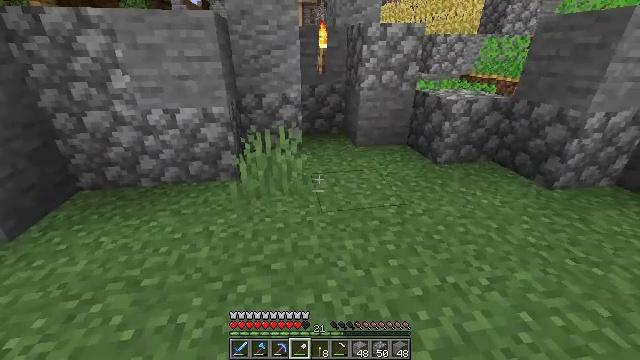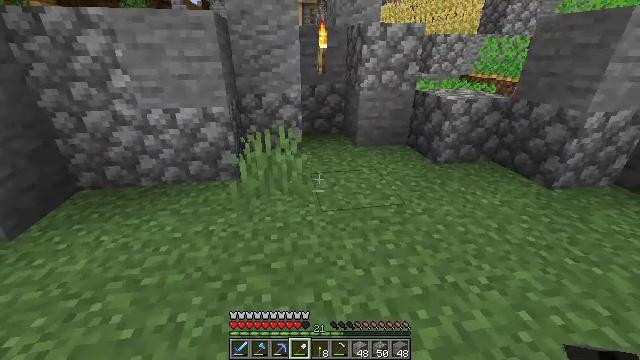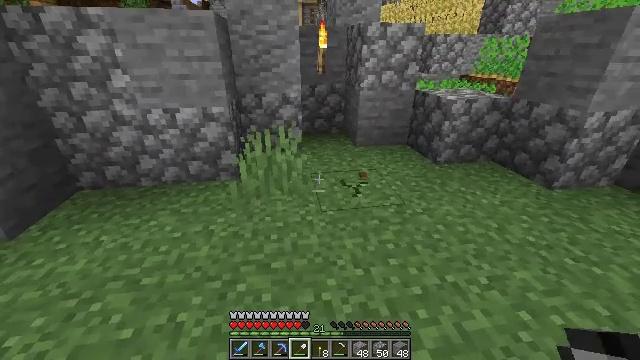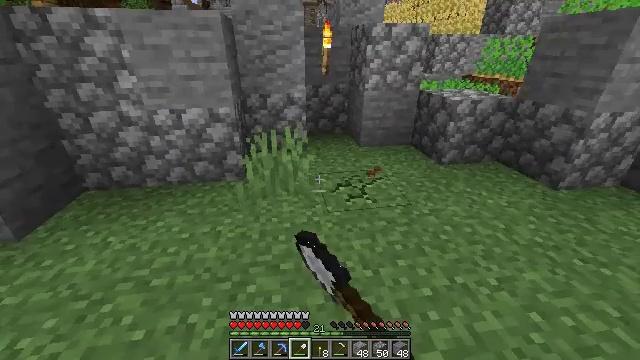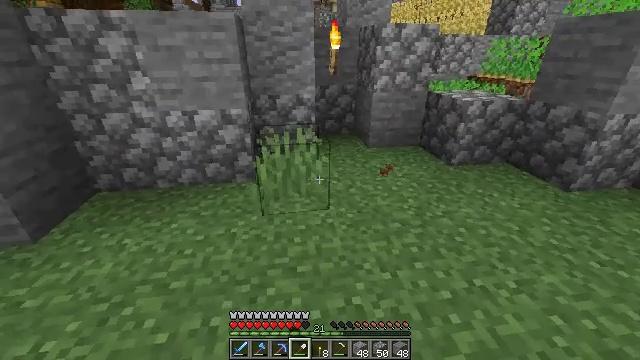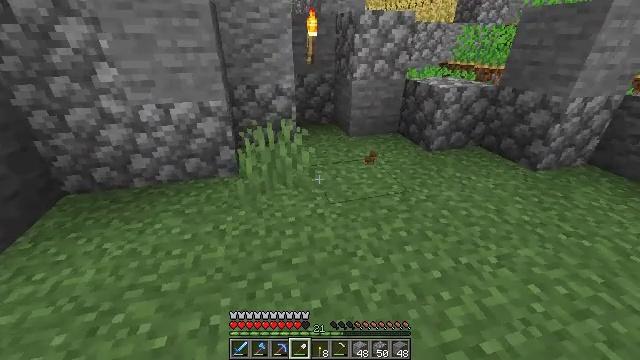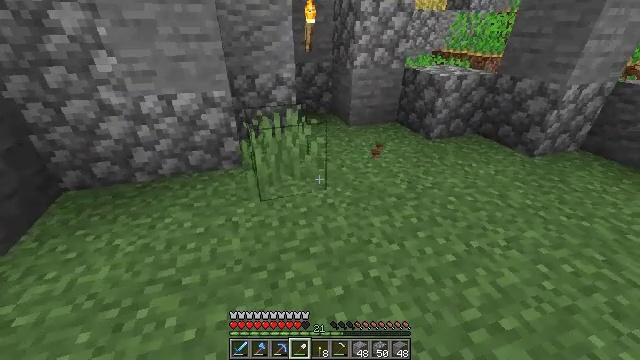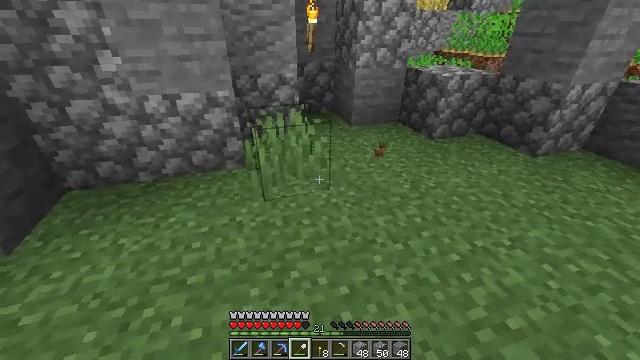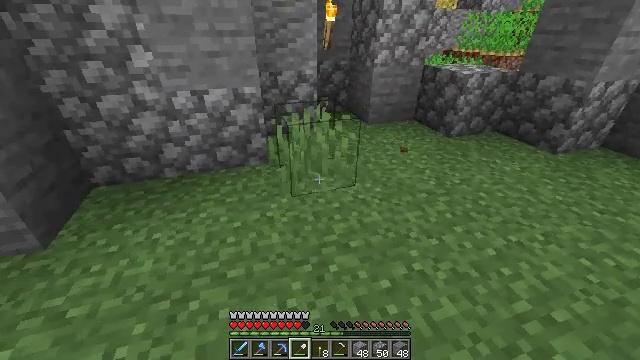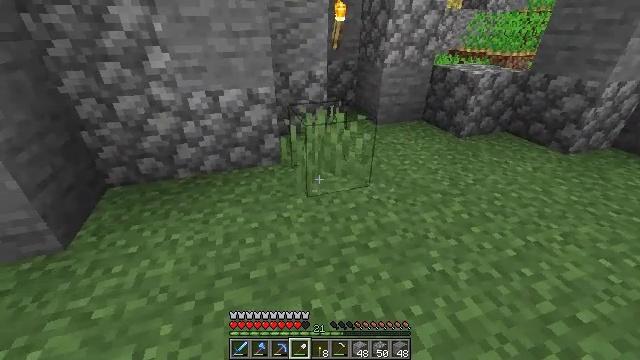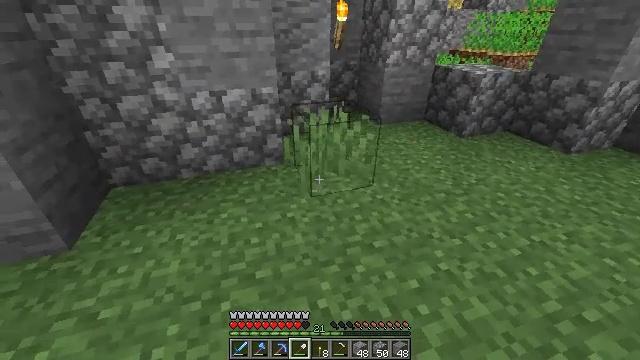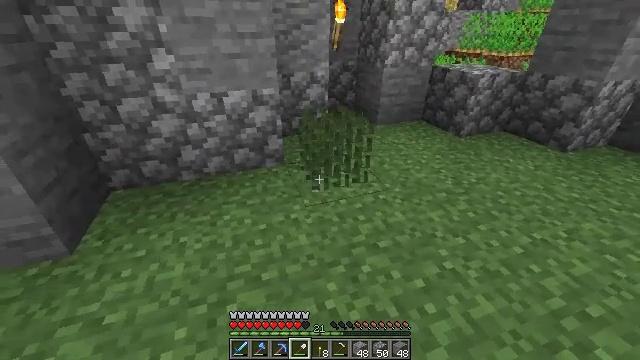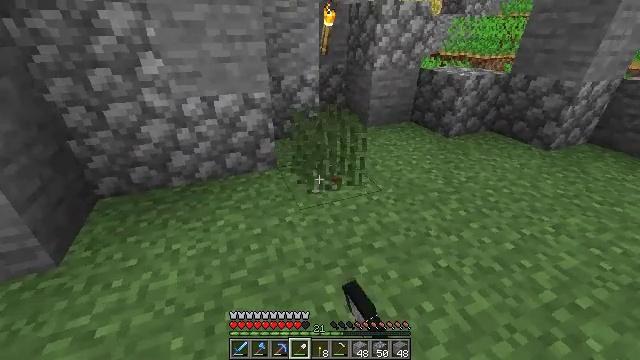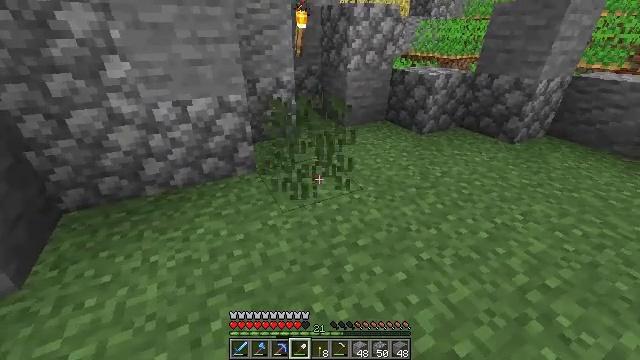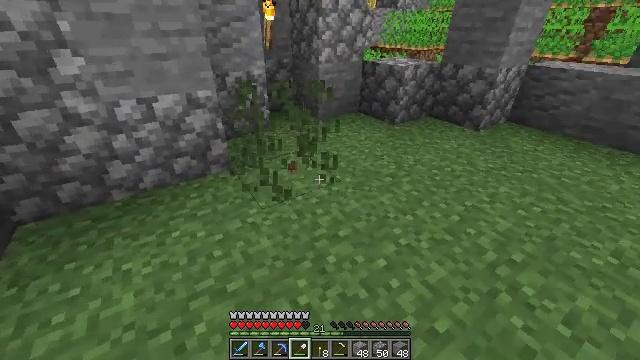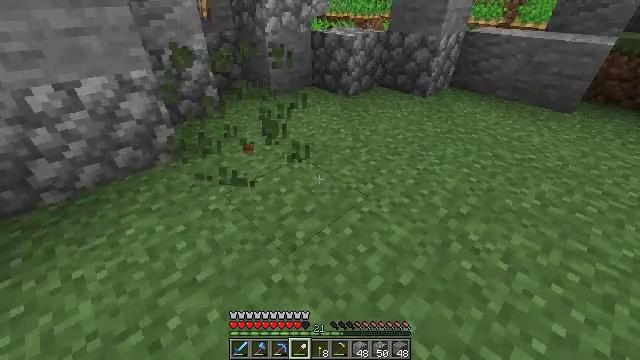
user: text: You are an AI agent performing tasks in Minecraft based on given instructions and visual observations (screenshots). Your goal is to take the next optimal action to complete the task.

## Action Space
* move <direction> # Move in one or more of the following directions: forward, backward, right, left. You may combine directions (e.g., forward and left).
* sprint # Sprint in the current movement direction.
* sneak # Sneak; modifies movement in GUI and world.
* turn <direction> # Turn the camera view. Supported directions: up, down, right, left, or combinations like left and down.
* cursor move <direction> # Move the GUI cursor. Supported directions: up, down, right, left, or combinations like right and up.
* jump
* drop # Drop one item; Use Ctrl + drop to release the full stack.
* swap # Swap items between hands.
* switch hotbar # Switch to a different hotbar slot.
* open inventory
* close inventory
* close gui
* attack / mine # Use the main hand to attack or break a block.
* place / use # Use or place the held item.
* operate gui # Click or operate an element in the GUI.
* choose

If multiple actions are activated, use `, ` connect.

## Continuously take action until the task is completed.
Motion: motion action
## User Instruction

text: Gather grass on the ground.
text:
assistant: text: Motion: no_op
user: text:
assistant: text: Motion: attack / mine
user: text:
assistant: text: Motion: move left, attack / mine
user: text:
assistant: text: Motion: move left
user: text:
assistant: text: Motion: move left, turn right and down
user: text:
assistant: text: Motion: move left, turn right and down
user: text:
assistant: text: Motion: move left
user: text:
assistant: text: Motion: move left
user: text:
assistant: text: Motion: no_op
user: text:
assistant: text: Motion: no_op
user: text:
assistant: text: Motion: turn right, attack / mine
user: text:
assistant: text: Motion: turn right, attack / mine
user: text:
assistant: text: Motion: turn right
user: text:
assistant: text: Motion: turn right and down
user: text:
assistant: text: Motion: turn right and down
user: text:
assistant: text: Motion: no_op